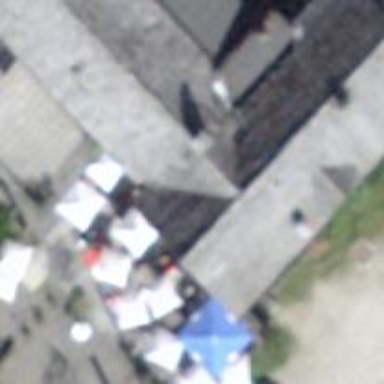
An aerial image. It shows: Restaurant.